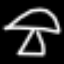
Label: mushroom